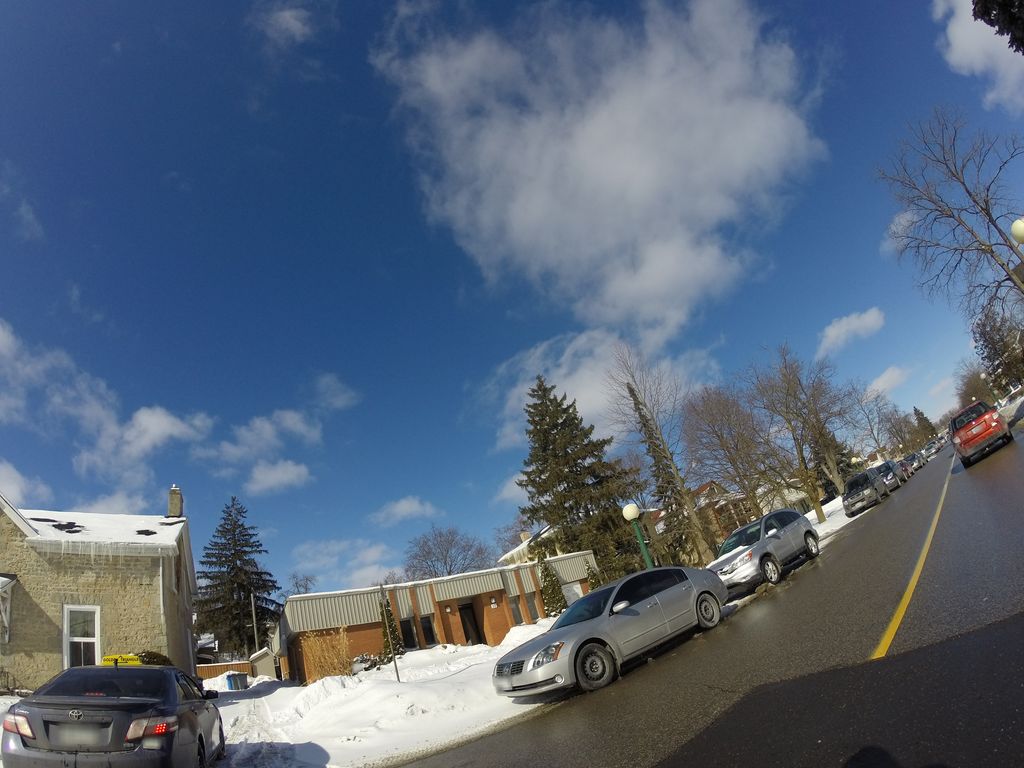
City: kitchener-waterloo